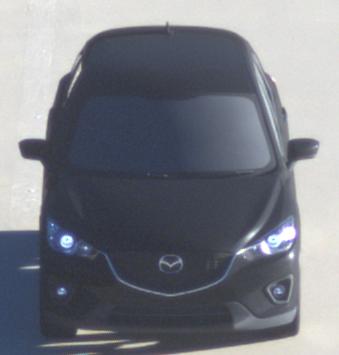
Make: Mazda
Model: CX-5 2.0 SKYACTIV-G 160
Detailed model: CX-5 (GH)
Model produced from: 2012/04
Model produced until: 2015/02
Doors: 5
Color: black
Road condition: dry road
Daytime: sunrise or sunset
Contrast: high contrast